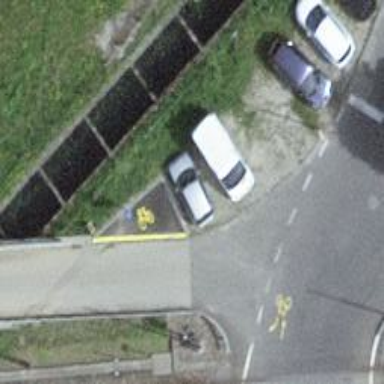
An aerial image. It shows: Bicycle rental facility.